Question: I'm trying to check if a string object is inside of an array using the include function. But, surprising, I got the correct check for the first element but not for the second, as shown in this Google Apps Script console:

Why is '(include(allThesesTypeArray, targetDocPart2))' returning 'false'?
'''
var speechList = [
["With I/O Speech, Larry Page Reminds Us Why Google Rules Tech", "SCIENCE", "1_73vcRQ3gOySzSe2MXbW6zalRkLZ6IeN8L8FBbzrlZU"],
["Steve Jobs: How to live before you die", "SCIENCE", "1ogS60eobk-gmO8fi14QYdIQmifCmEfAtrbIsGyMIr_Y"],
["Salman Khan: Let's use video to reinvent education", "MATH", "1ggsGuhSbpMBEOS8a0GXTtwgbwvofKcOCxfX4B3SclTI"],
];
var targetDocPart1 = "SCIENCE";
var targetDocPart2 = "MATH";
function include(arr, obj) {
for(var i=0; i<arr.length; i++) {
if (arr[i] == obj) return true;
else return false;
}
}
function teste(){
var allThesesTypeArray = []; // To control Theses type apparence in the final doc
for (var i = 0; i < speechList.length; i++) {
var thesesType = speechList[i][1];
if ( !(include(allThesesTypeArray, thesesType)) ){
allThesesTypeArray.push(thesesType); }
}
Logger.log("allThesesTypeArray = " + allThesesTypeArray);
Logger.log("");
Logger.log("targetDocPart1 = " + targetDocPart1);
Logger.log(" (include(allThesesTypeArray, targetDocPart1)) = " + (include(allThesesTypeArray, targetDocPart1)));
Logger.log("");
Logger.log("targetDocPart2 = " + targetDocPart2);
Logger.log(" (include(allThesesTypeArray, targetDocPart2)) = " + (include(allThesesTypeArray, targetDocPart2)));
Logger.log("");
}
'''
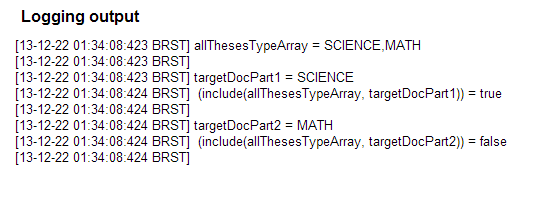
Answer: Your loop is guaranteed to return on the first iteration. Certainly that's not what you want.
'''
function include(arr, obj) {
for(var i=0; i<arr.length; i++) {
if (arr[i] == obj) // if we find a match, return true
return true;
}
return false; // if we got here, there was no match, so return false
}
'''